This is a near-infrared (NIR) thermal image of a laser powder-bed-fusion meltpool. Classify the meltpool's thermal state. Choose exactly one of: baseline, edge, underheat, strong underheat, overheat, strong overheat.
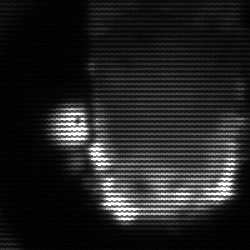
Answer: baseline